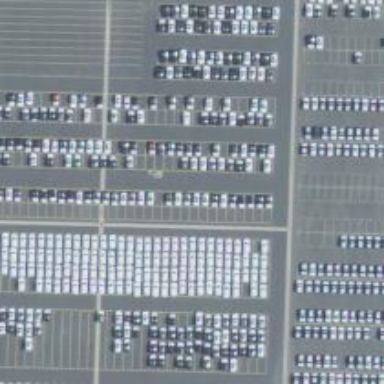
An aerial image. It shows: Parking area.